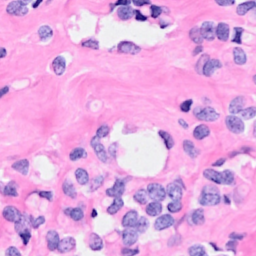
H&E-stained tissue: Breast